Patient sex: M
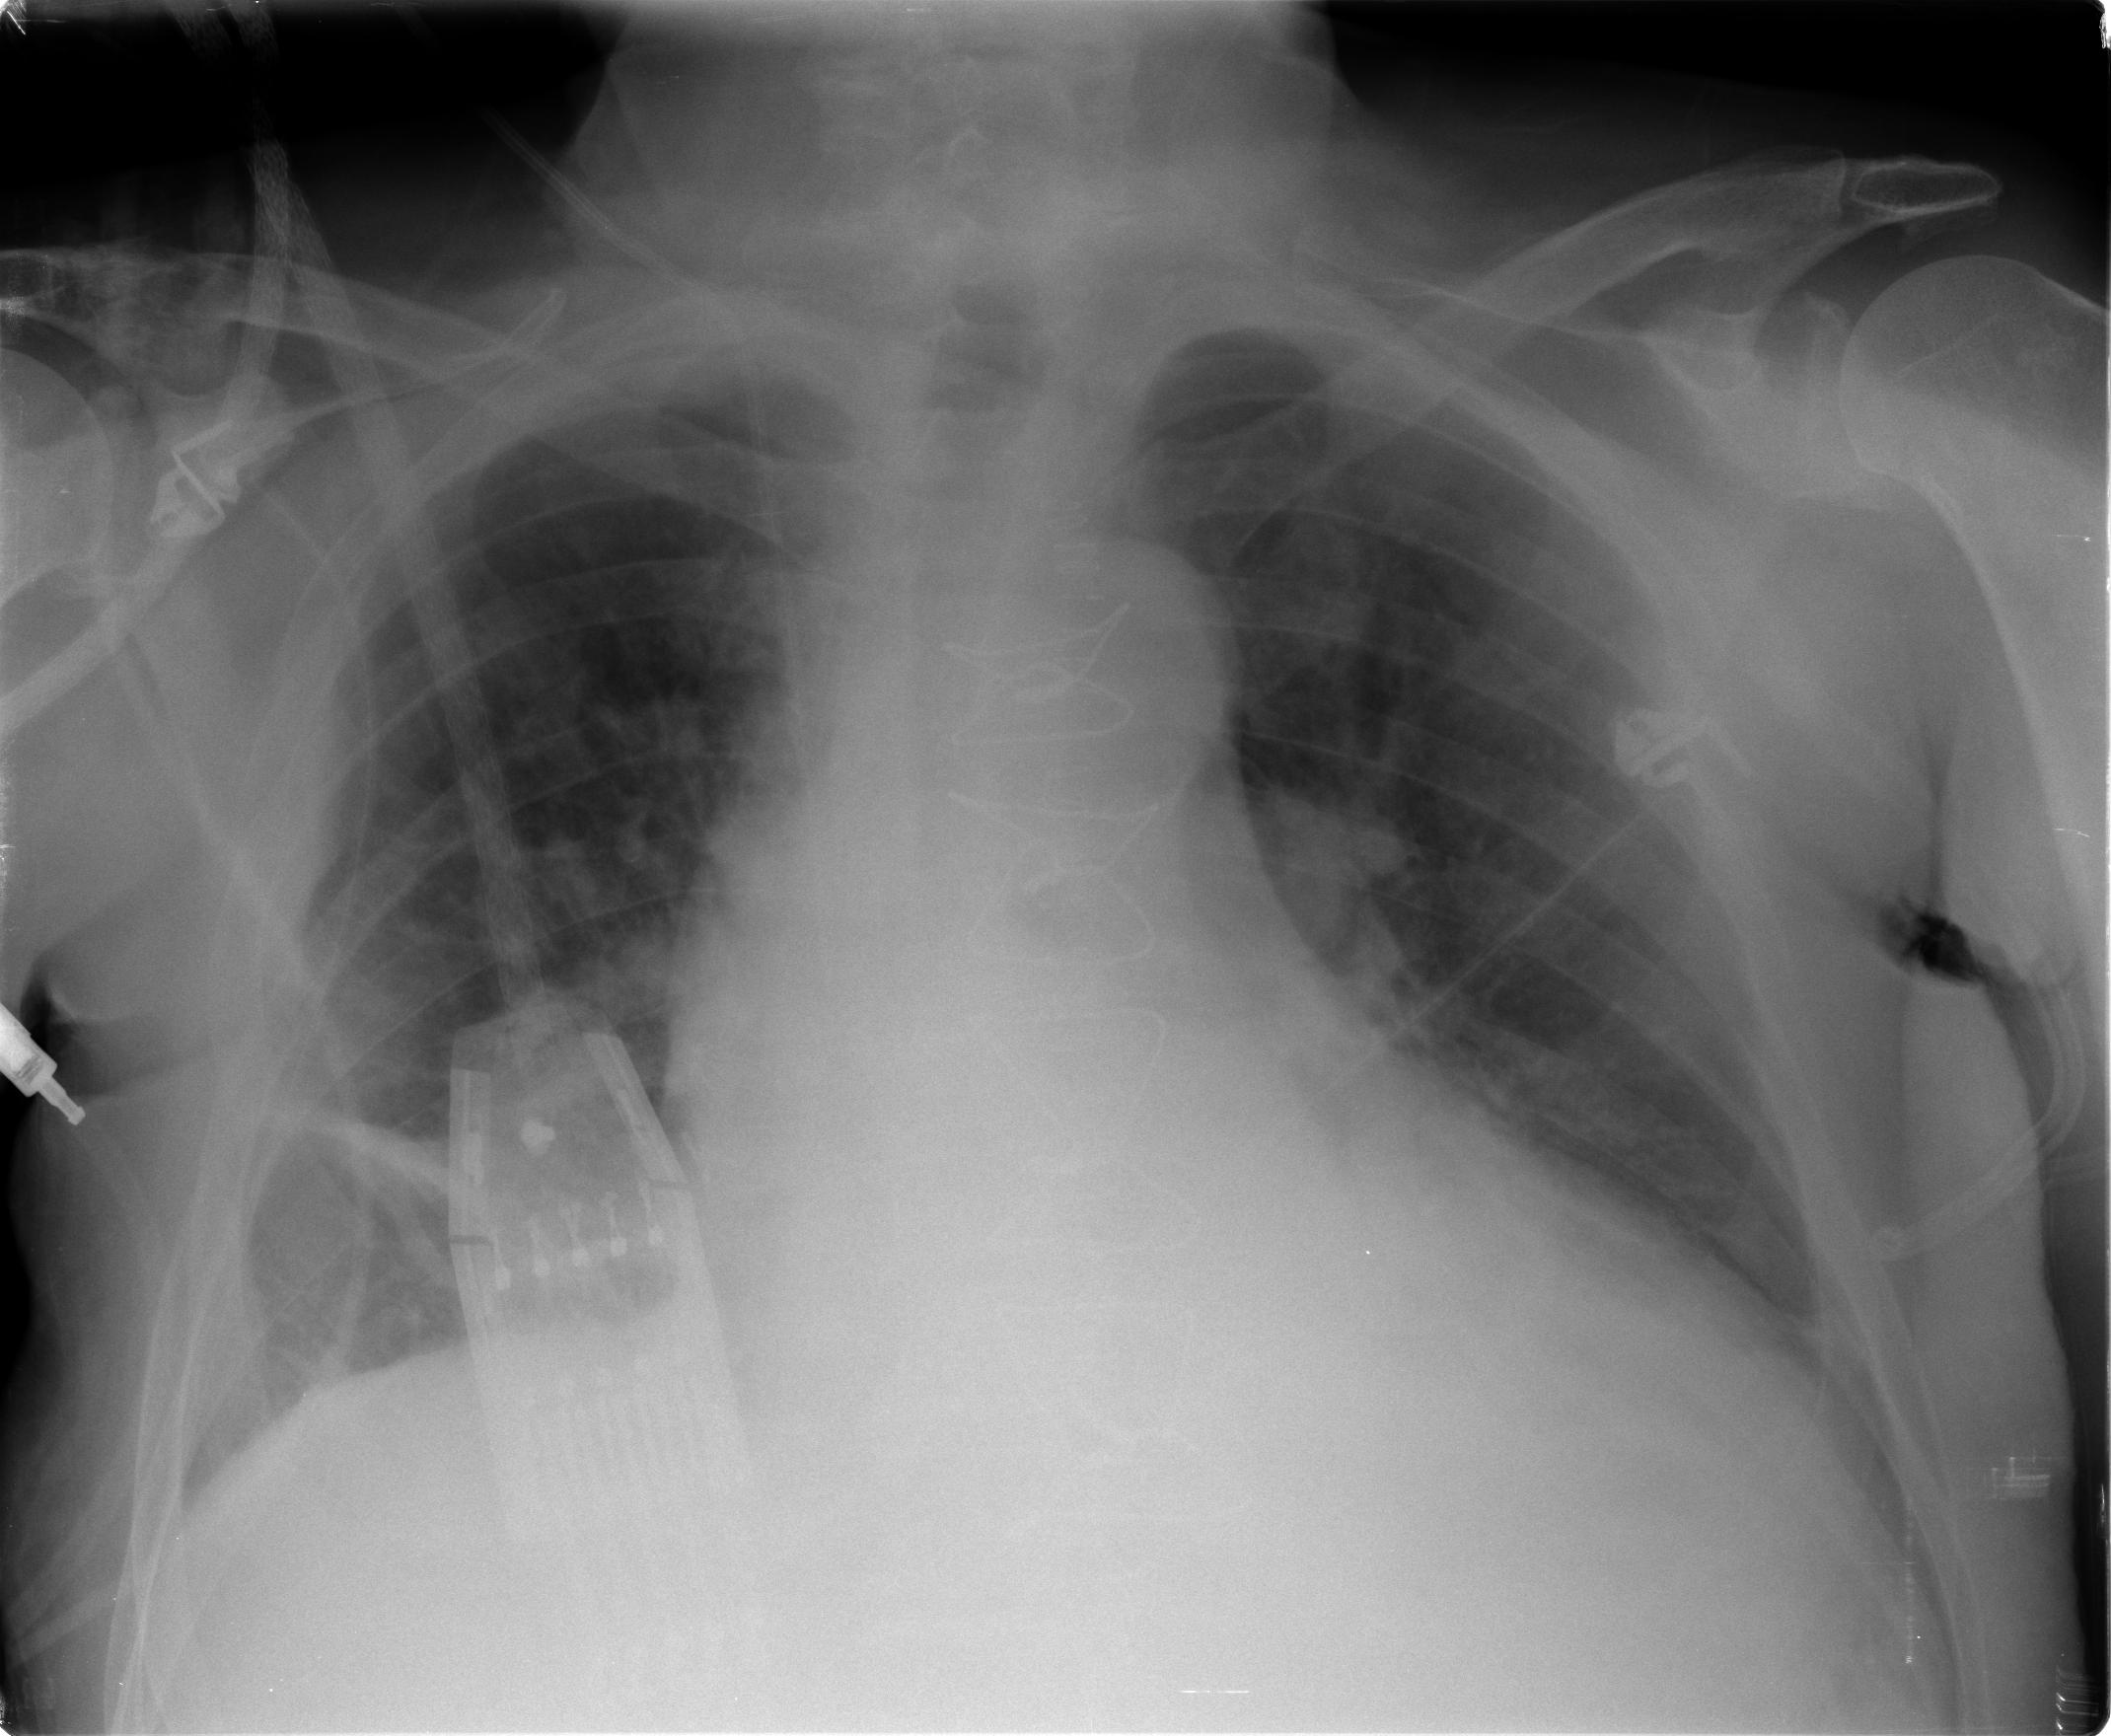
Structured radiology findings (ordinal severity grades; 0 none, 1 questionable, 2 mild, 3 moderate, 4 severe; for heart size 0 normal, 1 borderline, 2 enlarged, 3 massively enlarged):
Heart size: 2
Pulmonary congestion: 2
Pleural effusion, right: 0
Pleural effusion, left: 1
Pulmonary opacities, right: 2
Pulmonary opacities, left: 0
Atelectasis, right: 3
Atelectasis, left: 2